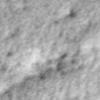
Label: no_change